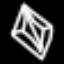
Label: diamond